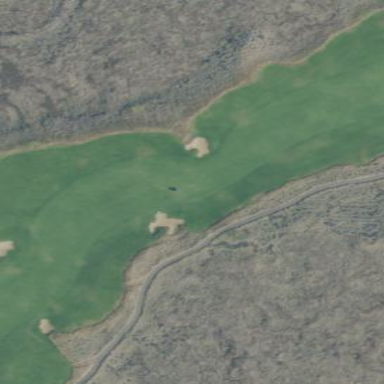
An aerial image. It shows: Scenic golf fairway.